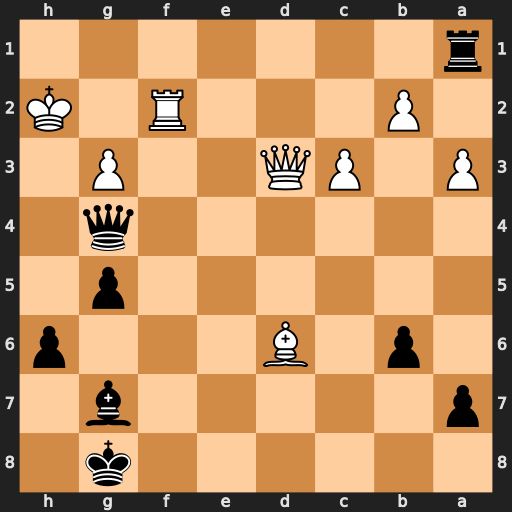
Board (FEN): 6k1/p5b1/1p1B3p/6p1/6q1/P1PQ2P1/1P3R1K/r7
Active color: b
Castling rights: -
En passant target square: -
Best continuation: Qh5+ Kg2 Qh1#